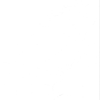
Label: not_dusty